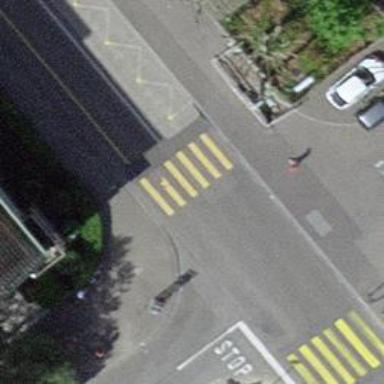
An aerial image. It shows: Uncontrolled zebra crossing on the road.